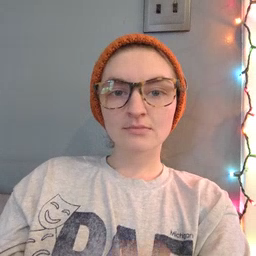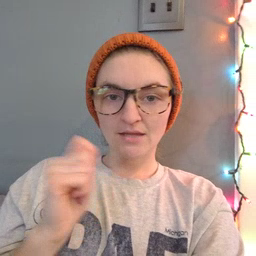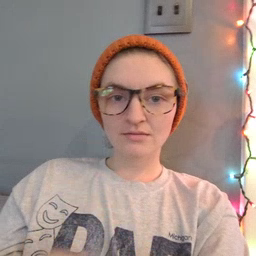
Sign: potty